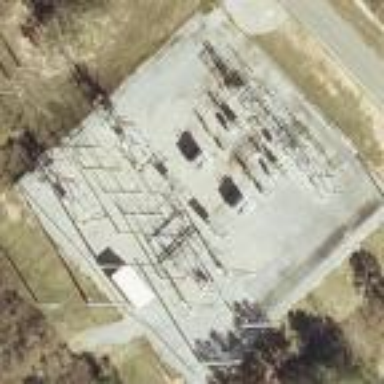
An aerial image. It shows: There is distribution substation enclosed by fence.